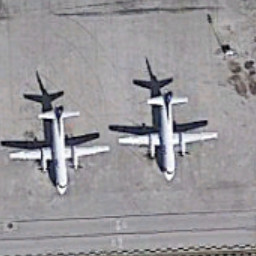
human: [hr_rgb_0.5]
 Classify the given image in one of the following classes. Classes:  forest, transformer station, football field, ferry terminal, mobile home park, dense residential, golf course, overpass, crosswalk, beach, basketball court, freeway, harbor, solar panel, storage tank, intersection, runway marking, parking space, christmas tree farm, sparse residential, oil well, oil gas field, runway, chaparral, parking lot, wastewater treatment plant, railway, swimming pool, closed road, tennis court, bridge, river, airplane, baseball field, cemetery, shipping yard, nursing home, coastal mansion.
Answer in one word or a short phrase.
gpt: airplane